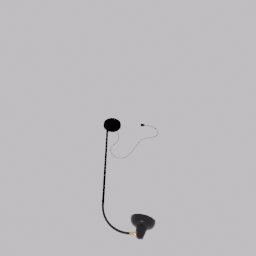
Label: lighting